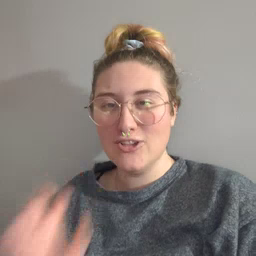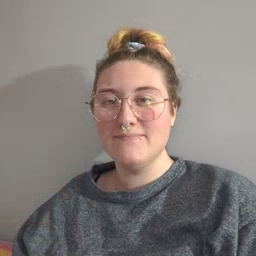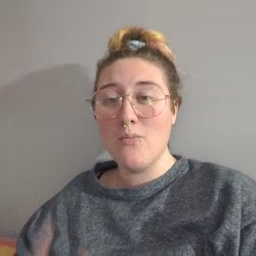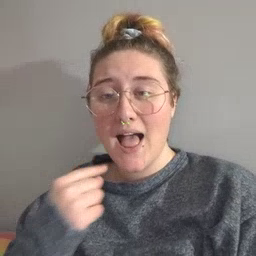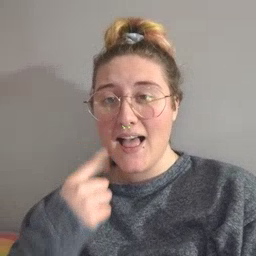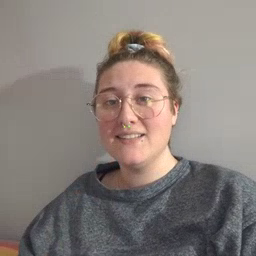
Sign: cry